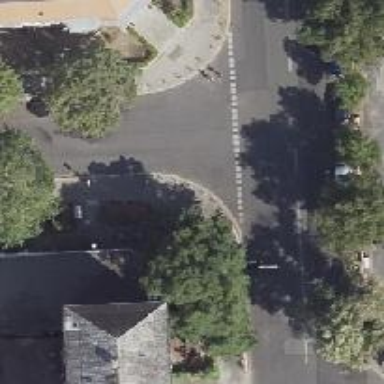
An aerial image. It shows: Residential road with asphalt surface and separate sidewalks. There are parallel on-street parking lanes on both sides of the road.